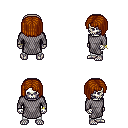
a pixel art fantasy rpg character, male body template, skeleton, chain mail, white pants, brunette pageboy hairstyle, bracelets, four views (front, back, left, right), 2x2 character sprite sheet, small pixel art, hard edges, no anti-aliasing